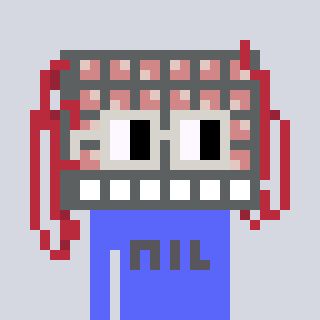
a pixel art character with square light gray glasses, a turing-shaped head and a purple-colored body on a cool background